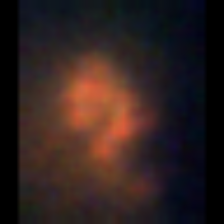
Taxon: Unknown_detritus
Group: Unknown